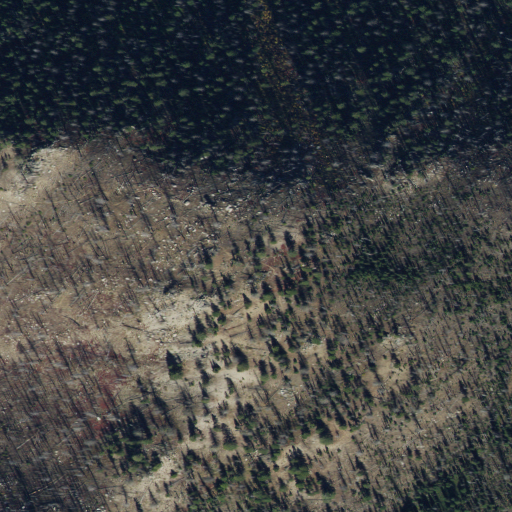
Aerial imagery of ridge(s) in Idaho named Indian Ridge containing shrub and evergreen forest